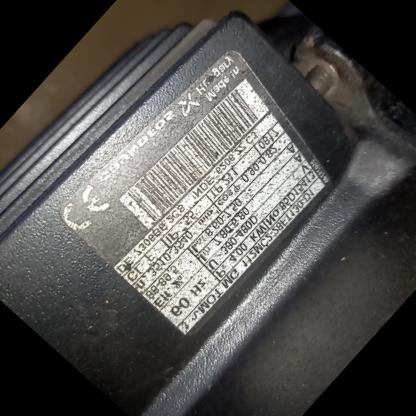
Klasa: tabliczka-znamionowa